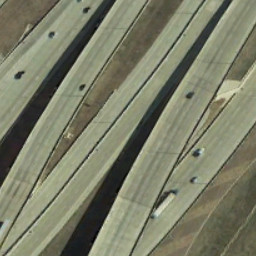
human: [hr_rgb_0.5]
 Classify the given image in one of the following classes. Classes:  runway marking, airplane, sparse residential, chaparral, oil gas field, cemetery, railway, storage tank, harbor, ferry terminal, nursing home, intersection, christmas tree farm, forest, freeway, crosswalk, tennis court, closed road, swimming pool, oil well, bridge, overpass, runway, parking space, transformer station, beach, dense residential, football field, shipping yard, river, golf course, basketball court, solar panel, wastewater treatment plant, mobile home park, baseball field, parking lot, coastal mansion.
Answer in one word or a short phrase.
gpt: overpass